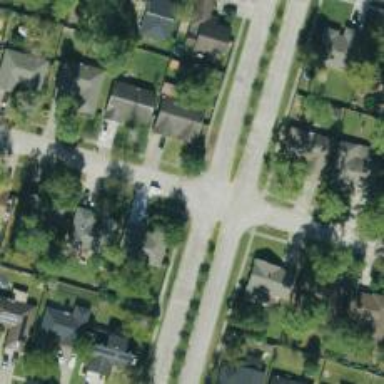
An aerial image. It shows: Unmarked road crossing.